Question: Here is what I want to achieve:

Can anyone help me replicate the border used there? I wrote the code for the radio buttons, they work but I just cant figure out how to do that border, how does the border stop before and after the word?
any help would be so appreciated!
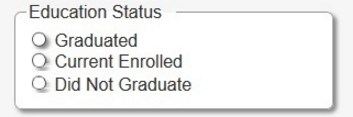
Answer: You can wrap your radio buttons with a '<fieldset></fieldset>' tag and your text with a '<legend></legend>' tag.
## Example
'''
<form>
<fieldset>
<legend>Personalia:</legend>
Name: <input type="text"><br>
Email: <input type="text"><br>
Date of birth: <input type="text">
</fieldset>
</form>
'''